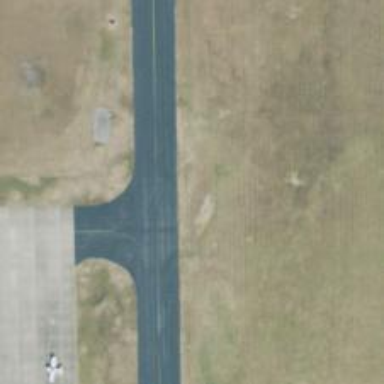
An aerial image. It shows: View of taxiway at the airport.